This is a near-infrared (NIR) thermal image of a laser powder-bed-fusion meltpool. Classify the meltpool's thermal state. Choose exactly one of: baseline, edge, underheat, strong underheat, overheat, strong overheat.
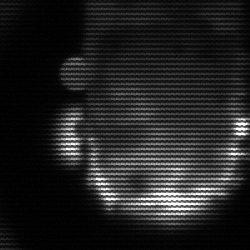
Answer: baseline